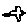
Label: bird